Question: I've successfully set up Sonar against a large Java project that is built using Ant. I've finally hooked up the JUnit test results and the Cobertura code coverage report.
I now see all the packages in the design view but there are no values for dependencies between any of the packages or classes (see example below).

Does anyone have any idea what I have missed here?
Looking at the output of the Sonar Ant task I also notice that the package design task is completing very quickly for what is a fairly large and complicated project. From the Ant output:
'''
[sonar:sonar] [INFO] Package design analysis...
[sonar:sonar] [INFO] Package design analysis done: 66 ms
'''
The Ant task is as follows:
'''
<target name="sonar" depends="collate-xml-reports">
<sonar:sonar workDir="src/build/sonarTemp" key="myProjectKeyWhichHasBeenChangedToHideMyClient" version="1.0" xmlns:sonar="antlib:org.sonar.ant">
<!-- source directories (required) -->
<sources>
<path location="src/common/src" />
<path location="src/commonWidgets/src" />
<path location="src/compositionWidget/src" />
<path location="src/nativeLib/src" />
<path location="src/services/src" />
</sources>
<!-- list of properties (optional) -->
<property key="sonar.projectName" value="RPS Nightly" />
<property key="sonar.dynamicAnalysis" value="reuseReports" />
<property key="sonar.surefire.reportsPath" value="src/reports/junit" />
<property key="sonar.cobertura.reportPath" value="src/reports/cobertura/coverage.xml" />
<!-- test source directories (optional) -->
<tests>
<path location="src/common/test" />
<path location="src/commonWidgets/test" />
<path location="src/compositionWidget/test" />
<path location="src/services/test" />
</tests>
<!-- binaries directories, which contain for example the compiled Java bytecode (optional) -->
<binaries>
<path location="src/common/build" />
<path location="src/commonWidgets/build" />
<path location="src/compositionWidget/build" />
<path location="src/services/build" />
</binaries>
<!-- path to libraries (optional). These libraries are for example used by the Java Findbugs plugin -->
<libraries>
<path location="src/common/lib/**/" />
<path location="src/commonWidgets/lib/**/" />
<path location="src/compositionWidget/lib/**/" />
<path location="src/services/lib/" />
</libraries>
</sonar:sonar>
</target>
'''
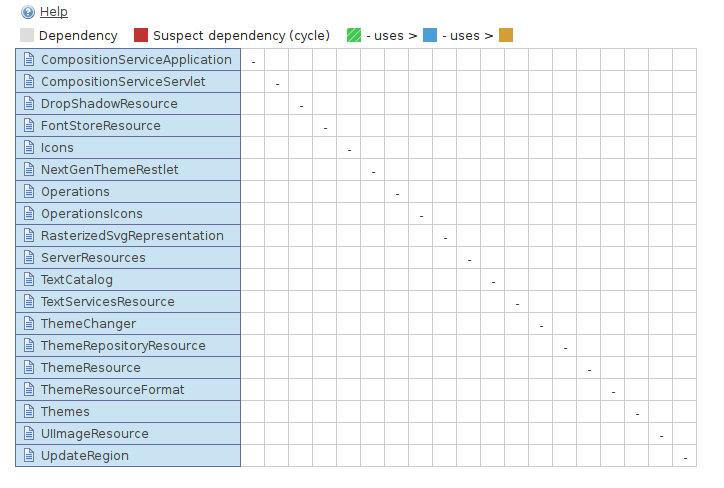
Answer: Being a Java n00b it turns out that this was a misunderstanding on my part. The binaries directory locations need to point to the root folder of the compiled Java bytecode but I was pointing it to the jar file location. In this case the bytecode is written to the build/classes folder so I needed to modify my ant target (shown in the question) from:
'''
<binaries>
<path location="src/common/build" />
<path location="src/commonWidgets/build" />
<path location="src/compositionWidget/build" />
<path location="src/services/build" />
</binaries>
'''
To:
'''
<binaries>
<path location="src/common/build/classes" />
<path location="src/commonWidgets/build/classes" />
<path location="src/compositionWidget/build/classes" />
<path location="src/services/build/classes" />
</binaries>
'''
This fixed the problem and the design view is now correctly populated.